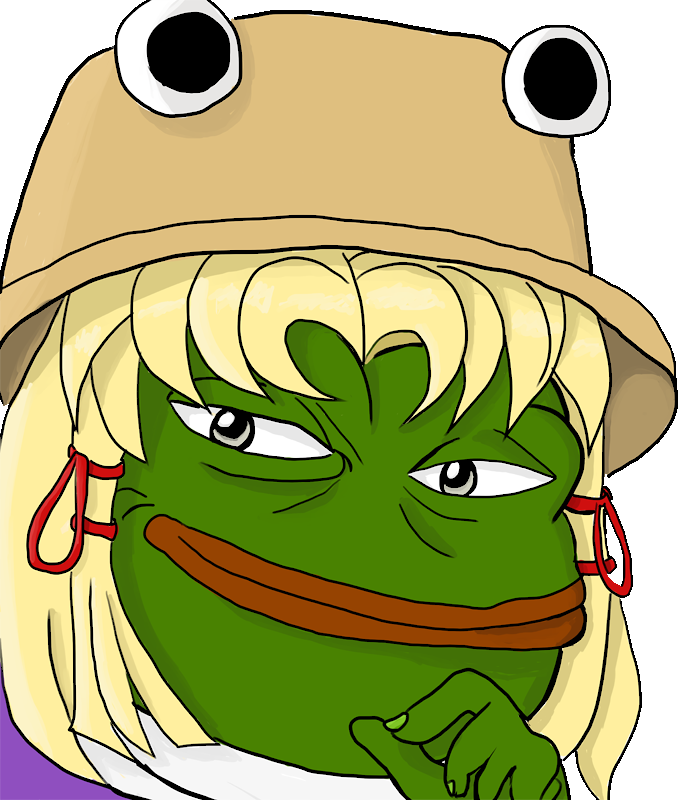
Label: 5_Pepe